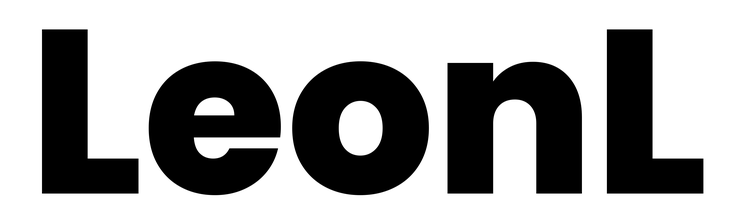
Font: Poppins-ExtraBold